The image shows the envelope spectrum of a rolling-element bearing's vibration signal, with the characteristic fault frequencies (BPFO outer race, BPFI inner race, BSF ball, FTF cage) marked as reference lines. Diagnose the bearing from this image, choosing from: normal, inner_race, outer_race, ball.
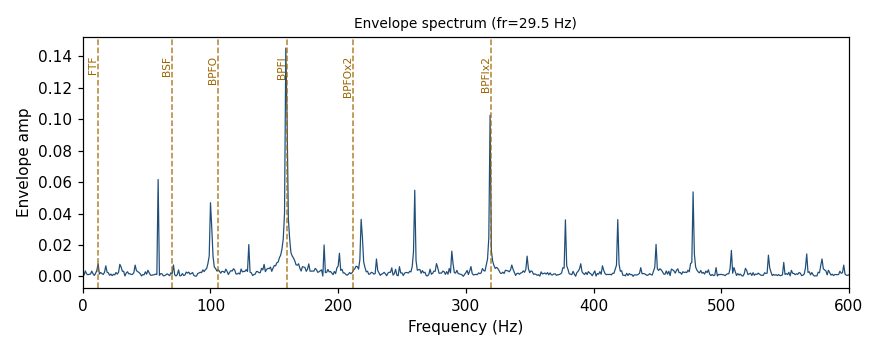
Answer: inner_race